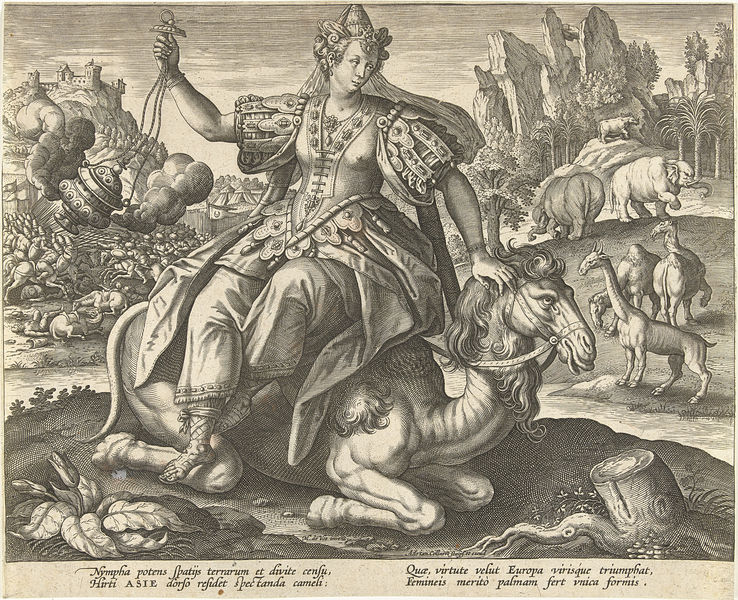
Titel: Azië
Künstler: Adriaen Collaert
Standort: Amsterdam
Institution: Rijksmuseum
Schlagwörter: felsen, himmel, kampf, bäume, frau, schwarz, schleier, tiere, pflanze, krone, pferd, berge, krieg, schlacht, palme, exotisch, burg, asien, druck, radierung, stich, schläger, weihrauch, palmen, königin, stumpf, elefant, elefanten, kamel, elephant, alles, hrnisch, dominierend, fbeltiere